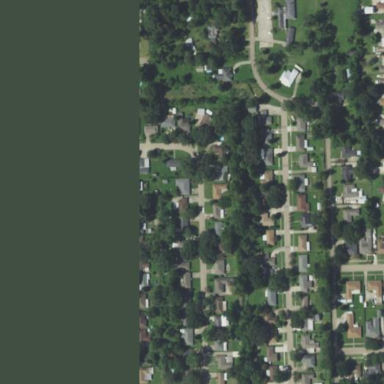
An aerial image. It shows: This residential area consists of single-family homes.